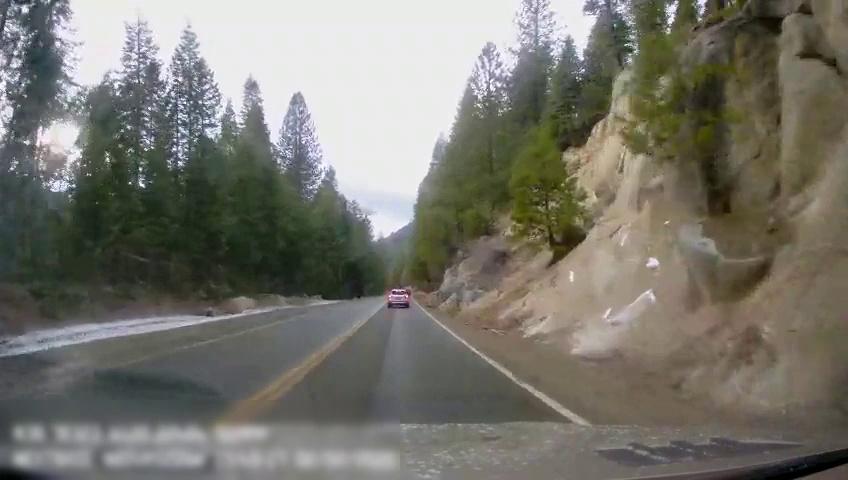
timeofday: Day
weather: Sunny
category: Drivable Space
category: Vehicles | SUV
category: Lanes | Alternate Lane
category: Lanes | Current Lane
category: Lanes | Opposite Lane
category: Lanes | Opposite Lane